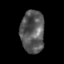
Tissue: skin
Cell type: Epithelial cells
Senescence score: 0.2727
Nuclear area (px): 983
Mean DAPI intensity: 88.307